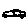
Label: car